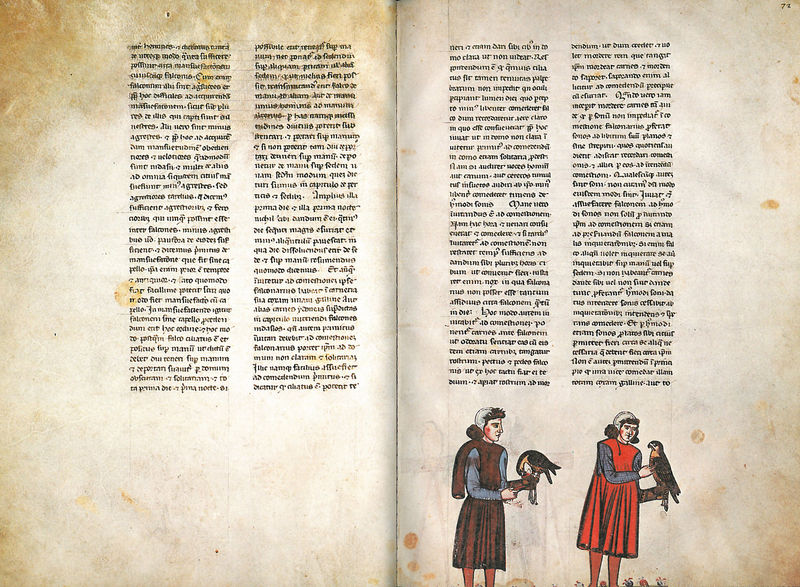
Titel: Falkenbuch Friedrichs des II.; De arte venandi cum avibus
Institution: Rom, Biblioteca Vaticana
Schlagwörter: adler, blau, falke, flügel, vogel, weiß, menschen, braun, grau, männer, rot, tiere, haube, mütze, federn, gesicht, stehen, ärmel, bild, vögel, gewand, haare, blatt, fliegen, schrift, wangen, zwei, kette, farbe, spalten, figuren, kaiser, sport, strumpf, fleisch, buch, seite, text, jagd, flecken, pergament, seiten, mittelalter, zeilen, papagei, knick, zeichnungen, latein, angeschnitten, buchmalerei, falkner, greifvögel, codex, haase, atzen, minuskel, falken, code, friedrich ii., falkenbuch, falknerei, s, manuskrip